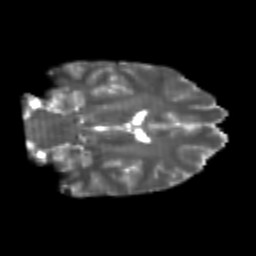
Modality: T2w
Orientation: coronal
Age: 24
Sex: male
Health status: healthy
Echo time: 0.074 s